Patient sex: M
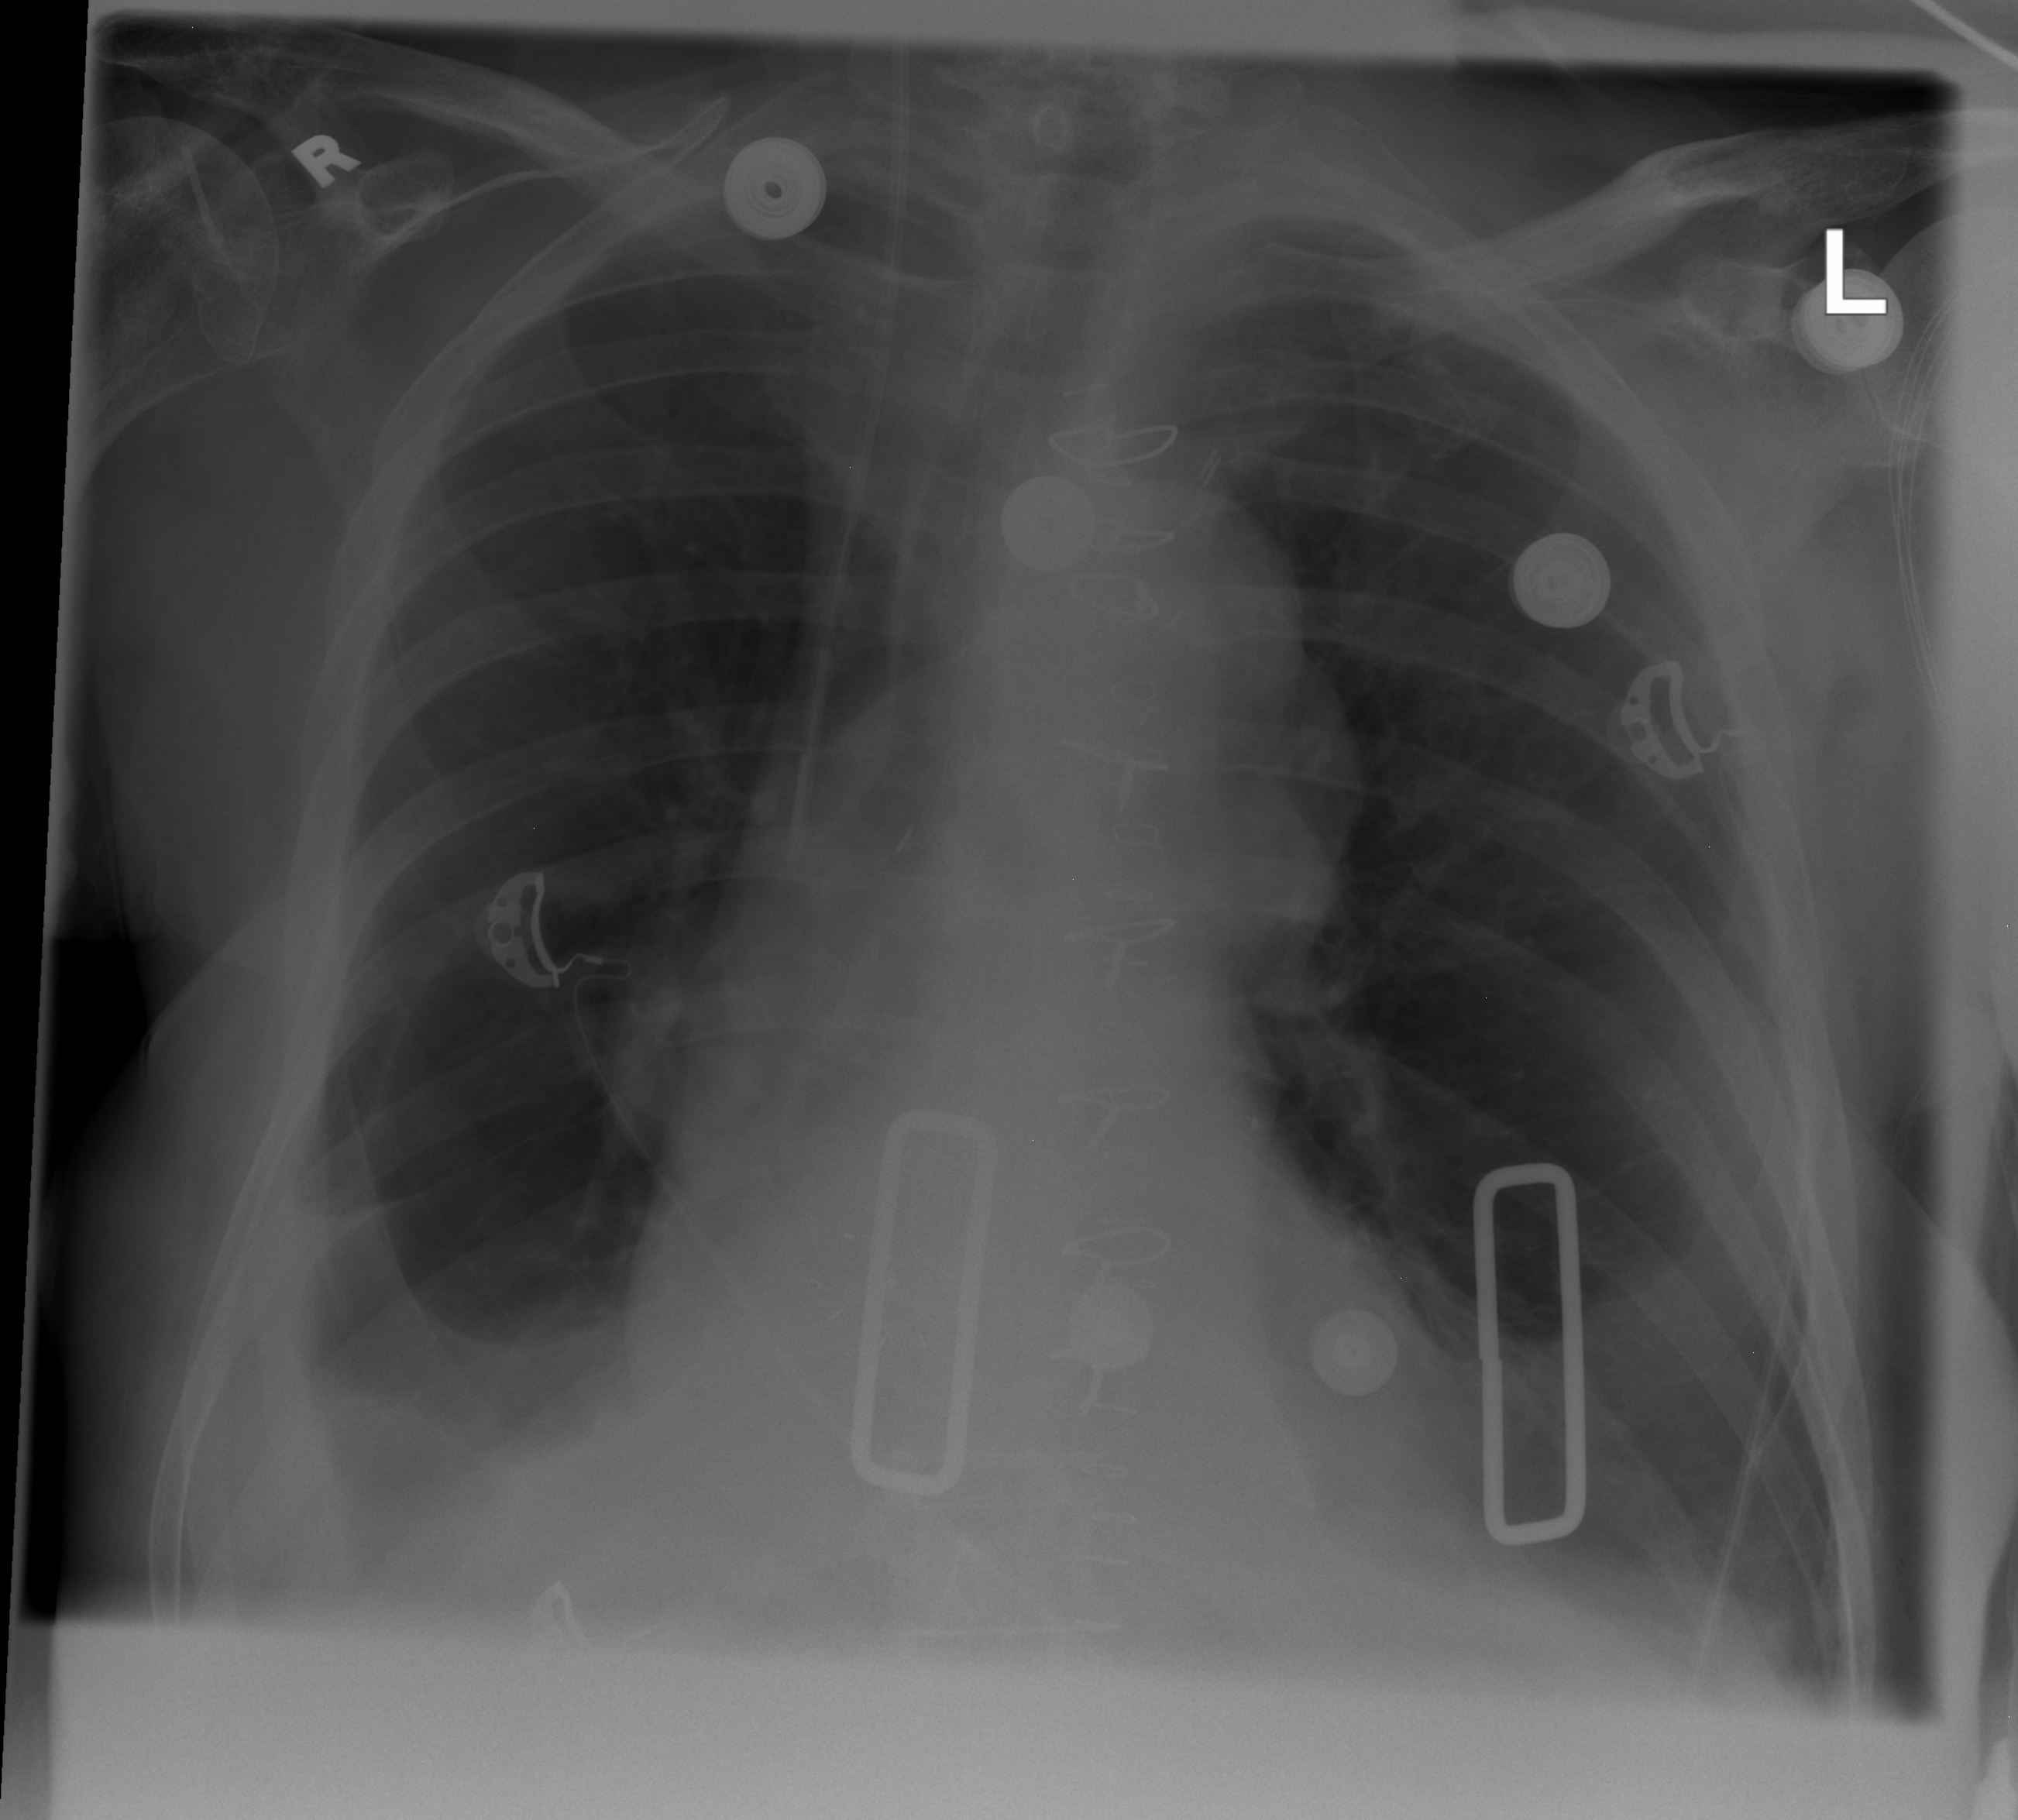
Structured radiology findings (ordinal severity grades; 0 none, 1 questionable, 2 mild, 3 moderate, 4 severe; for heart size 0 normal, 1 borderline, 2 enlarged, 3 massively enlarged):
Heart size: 2
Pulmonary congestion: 0
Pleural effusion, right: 1
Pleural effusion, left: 1
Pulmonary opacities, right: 0
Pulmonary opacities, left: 0
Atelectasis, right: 2
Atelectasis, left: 2